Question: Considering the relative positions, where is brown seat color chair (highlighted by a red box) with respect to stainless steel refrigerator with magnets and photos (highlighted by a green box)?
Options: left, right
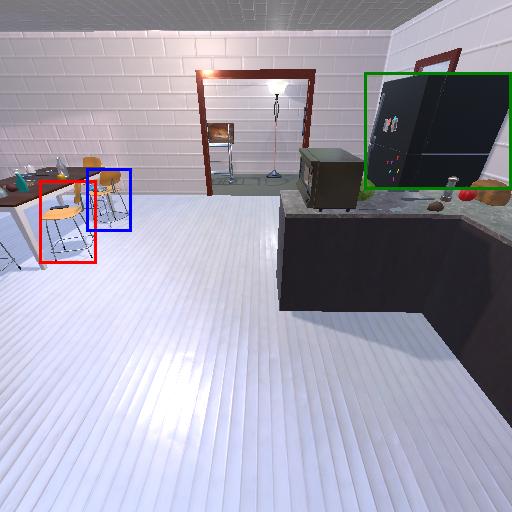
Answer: left